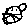
Label: cat